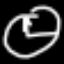
Label: clock